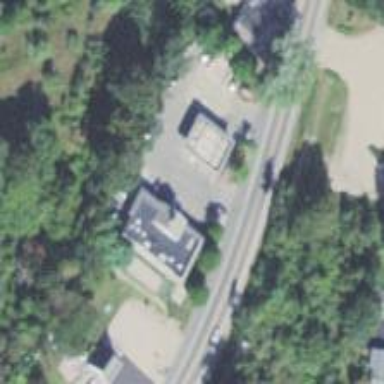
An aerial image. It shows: Convenience shop.